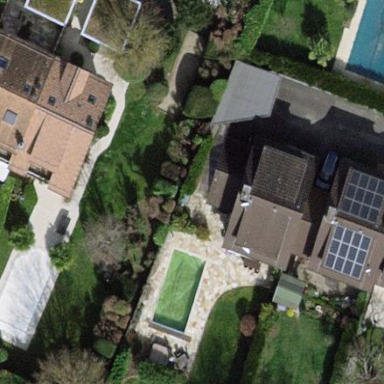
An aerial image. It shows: Garden surrounded by fence.